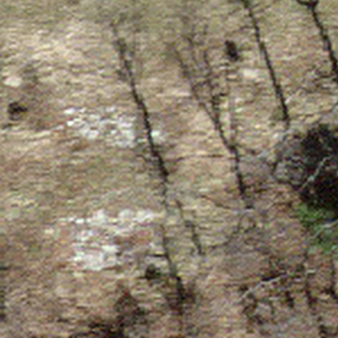
Label: other